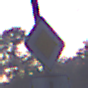
Verkehrszeichen: Vorfahrtsstrasse
Zusatzzeichen unten: VerlaufVorfahrtsstrasse5
Umgebung: Outdoor, Nature
Tageszeit: SunriseSunset
Wetter: Clear
Licht: Natural
Jahreszeit: NotSpecified
Kontrast: LowContrast